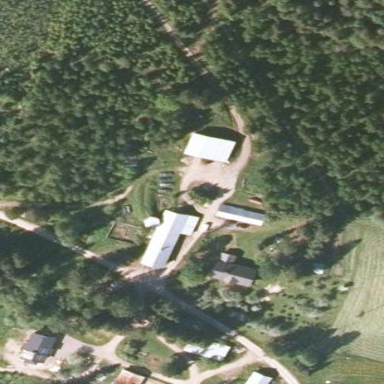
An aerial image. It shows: Farmyard area.